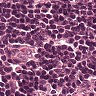
Metastatic tissue present: no